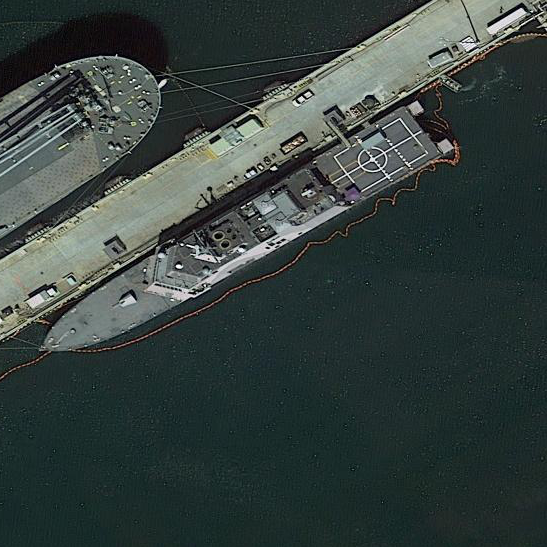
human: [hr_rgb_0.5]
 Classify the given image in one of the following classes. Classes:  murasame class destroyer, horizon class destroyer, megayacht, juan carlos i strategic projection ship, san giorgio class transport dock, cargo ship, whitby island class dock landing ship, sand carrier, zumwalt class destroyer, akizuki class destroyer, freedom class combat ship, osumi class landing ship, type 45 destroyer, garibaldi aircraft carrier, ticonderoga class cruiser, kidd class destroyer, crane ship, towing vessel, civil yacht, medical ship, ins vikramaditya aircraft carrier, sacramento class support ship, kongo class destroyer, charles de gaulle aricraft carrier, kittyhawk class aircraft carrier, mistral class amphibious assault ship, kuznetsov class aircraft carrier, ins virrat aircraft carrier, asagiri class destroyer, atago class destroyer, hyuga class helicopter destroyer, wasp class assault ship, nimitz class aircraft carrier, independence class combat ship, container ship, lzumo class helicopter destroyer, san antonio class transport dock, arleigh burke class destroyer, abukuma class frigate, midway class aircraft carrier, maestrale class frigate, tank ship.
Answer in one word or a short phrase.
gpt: Freedom class combat ship